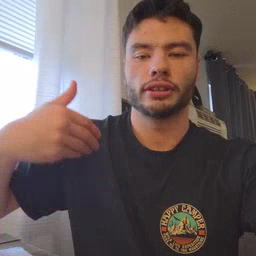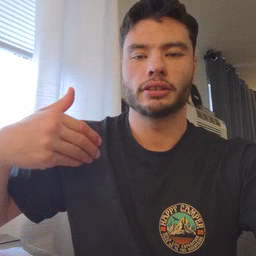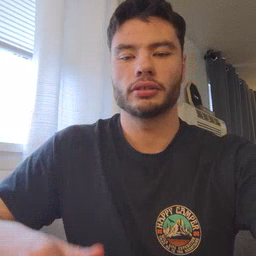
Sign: jeans